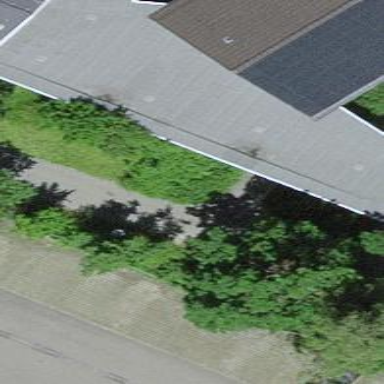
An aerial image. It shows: View of roof of building.